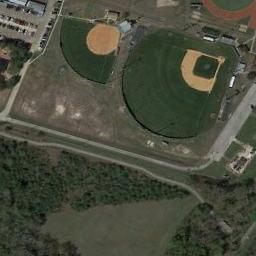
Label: baseball_diamond